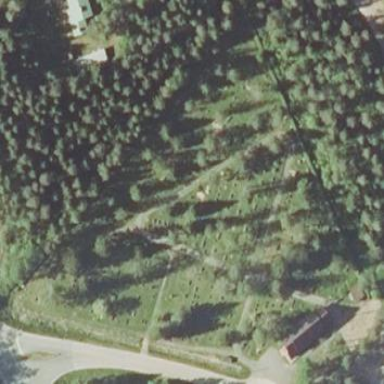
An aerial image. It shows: Graveyard.